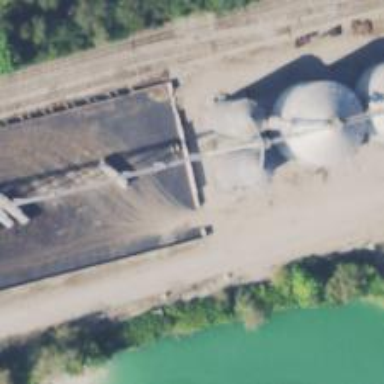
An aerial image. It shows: Silo.